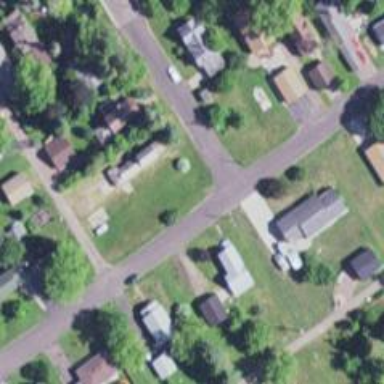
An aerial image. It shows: Neighborhood.